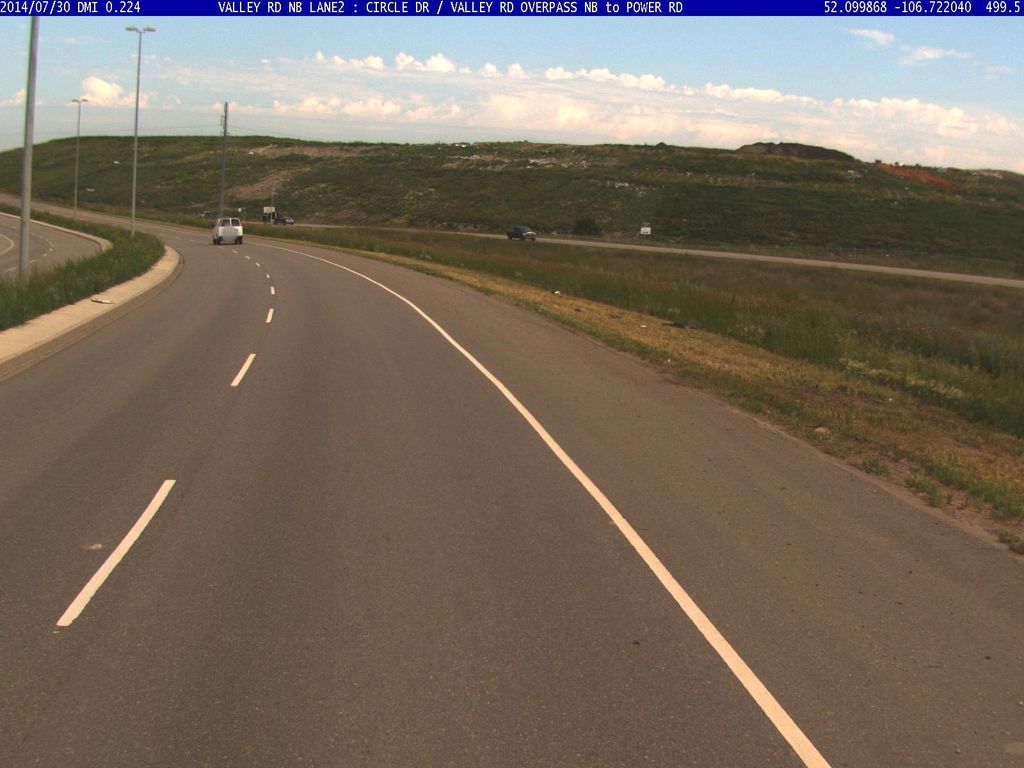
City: saskatoon